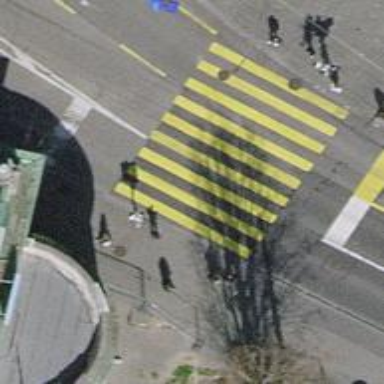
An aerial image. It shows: Asphalt sidewalk along the footway.